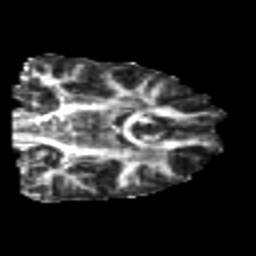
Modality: FA
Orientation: coronal
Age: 22
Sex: male
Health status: healthy
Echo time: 0.074 s